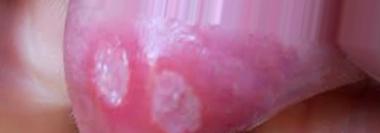
Condition: Mouth Ulcer